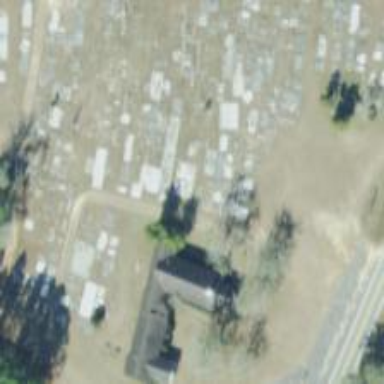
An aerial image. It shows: Cemetery.